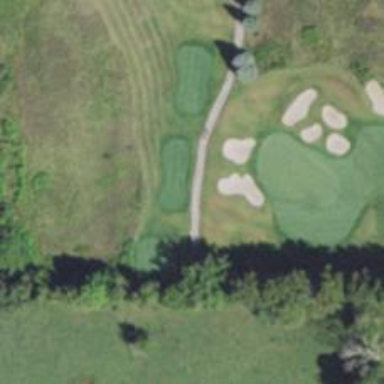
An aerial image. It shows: Path designated for golf carts.